Question: here is the link of the picture:

help i need to create something like table 3..
i already have a query that has them all except for the count2 column, i don't know how to create that in query..
here's my code in query:
'''
SELECT a.rn,'',a.id, b.iddesc
INTO #x
FROM (
SELECT ROW_NUMBER() OVER (ORDER BY [desc]) AS rn, *
FROM aa
) a, bb AS b
WHERE b.idcon = a.id
SELECT *
FROM #x
'''
sorry i don't know how to explain it well,
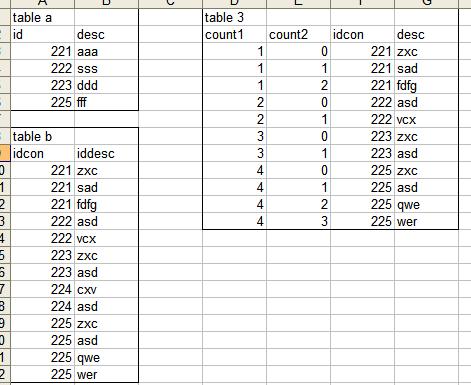
Answer: Try this one -
'''
DECLARE @table_a TABLE (id INT, [desc] NVARCHAR(50))
INSERT INTO @table_a (id, [desc])
VALUES
(221, 'aaa'),(222, 'sss'),
(223, 'ddd'),(225, 'fff')
DECLARE @table_b TABLE (idcon INT, iddesc NVARCHAR(50))
INSERT INTO @table_b (idcon, iddesc)
VALUES
(221, 'zxc'),(221, 'sad'),
(221, 'fdfg'),
(222, 'asd'),(222, 'vcx'),
(223, 'zxc'),(223, 'asd'),
(224, 'cxv'),(224, 'asd'),
(225, 'zcx'),(225, 'asd'),
(225, 'qwe'),(225, 'wer')
SELECT
idcon
, [desc] = iddesc
, count1
, count2 = ROW_NUMBER() OVER (PARTITION BY id ORDER BY [desc]) - 1
FROM (
SELECT *, count1 = ROW_NUMBER() OVER (ORDER BY id)
FROM @table_a
) a
JOIN @table_b ON id = idcon
'''
'''
idcon desc count1 count2
------- ------ ------- -------
221 zxc 1 0
221 sad 1 1
221 fdfg 1 2
222 asd 2 0
222 vcx 2 1
223 zxc 3 0
223 asd 3 1
225 zcx 4 0
225 asd 4 1
225 qwe 4 2
225 wer 4 3
'''